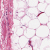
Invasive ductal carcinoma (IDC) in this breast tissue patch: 0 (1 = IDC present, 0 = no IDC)